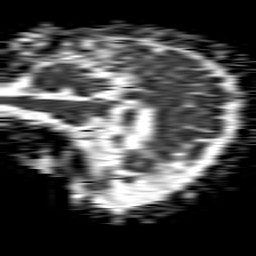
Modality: ADC
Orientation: sagittal
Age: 69
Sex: female
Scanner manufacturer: philips
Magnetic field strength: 1.5 T
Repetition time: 4.6 s
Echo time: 0.08631 s